Aerial crown-view tile of a tropical tree (Barro Colorado Island, Panama), acquired 20241216:
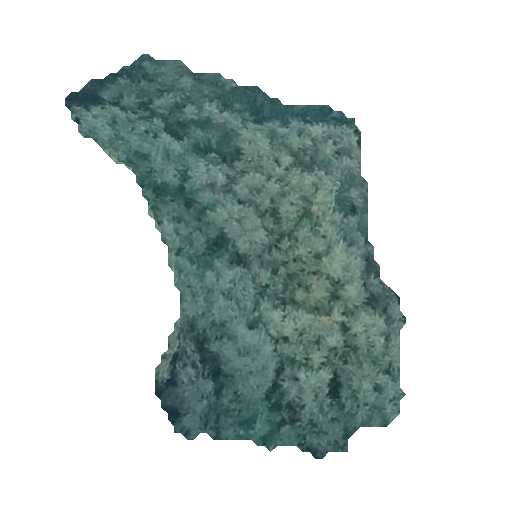
Species: Spondias mombin
GBIF accepted scientific name: Spondias mombin
Crown area: 120.114 m²